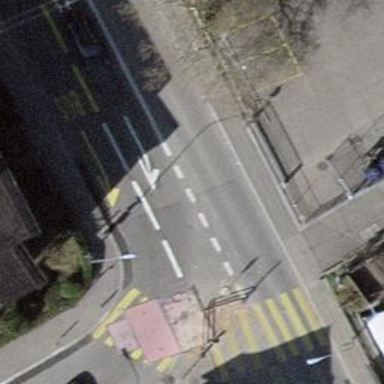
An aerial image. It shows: Secondary road with separate sidewalks on both sides. There is lane dedicated for cycling on the left side of the road. Trolleybuses operate on this road with trolley wires installed above.